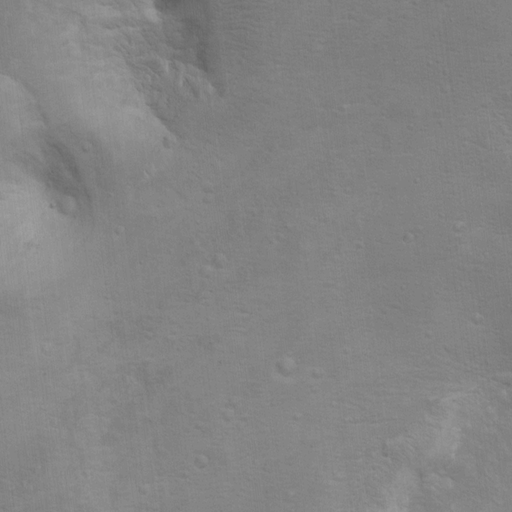
Objects detected: cone, cone